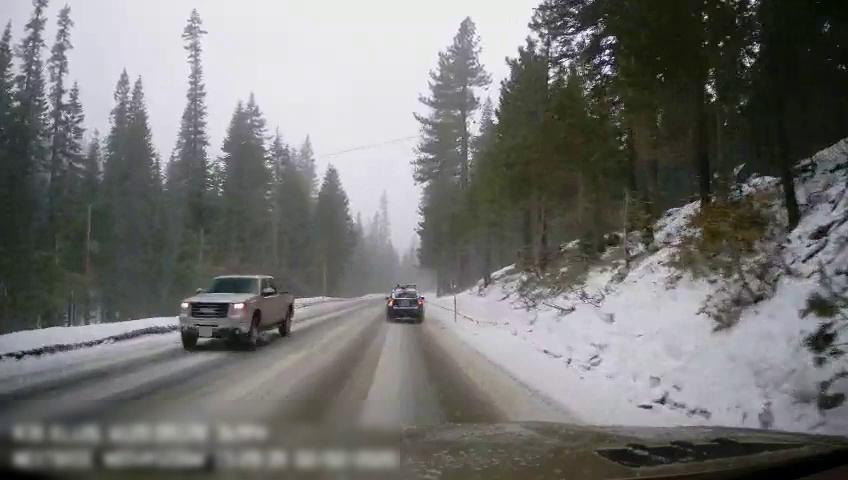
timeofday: Day
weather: Snowy
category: Drivable Space
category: Vehicles | Truck
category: Vehicles | SUV